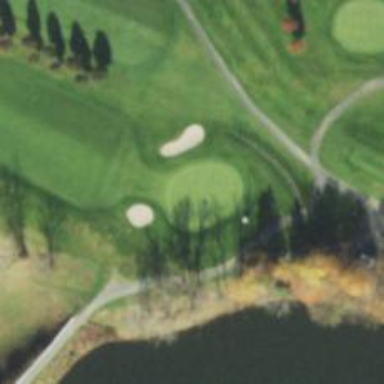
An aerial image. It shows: View of golf hole.